Question: After searching for a while I saw that they way to set a visible border on a groupbox is to use the StyleSheet property. I added:
'''
border: 2px solid gray;
'''
but there are a couple of problems.
1) Everything inside the groupbox also inherits this setting!
2) The border has a little hole/piece missing near the title.
Here is a picture of what I'm talking about:

Anyone know how to do this properly?
Thanks,
David
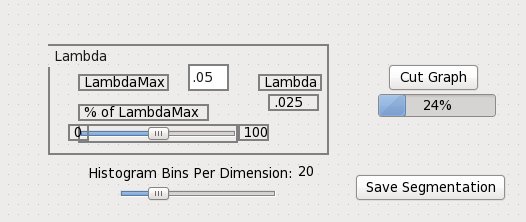
Answer: The first problem is simple enough When you add a stylesheet to a control it automatically propagates the style to all child widgets. However, you can restrict the use of the style sheet in a couple of ways. You can specify the type of control you want the style sheet to apply to. Example:
'''
QGroupBox {
border: 2px solid gray;
border-radius: 3px;
}
'''
This style sheet will only be set on Group boxes. However, if you put a second group box inside this one, the style will propagate to this one as well. Which may be good or bad.
Another way is to specifically the objectName of the widget you are applying the style to. Example:
'''
QGroupBox#MyGroupBox {
border: 2px solid gray;
border-radius: 3px;
}
'''
This will only apply the style to a group box with an object name of MyGroupBox.
As for the space, it is happening because the title is being drawn on top of your border. You can also add a section to your style sheet to change your groupbox title. This includes setting it's background to transparent, and to move the title around to your hearts content.
Example: This will set your title to the top left corner of the group box just inside your border, with no gap.
'''
QGroupBox::title {
background-color: transparent;
subcontrol-position: top left; /* position at the top left*/
padding:2 13px;
}
'''